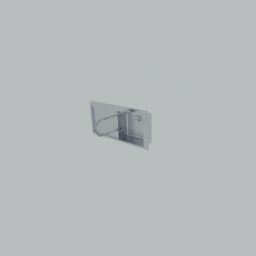
Label: appliances